Aerial crown-view tile of a tropical tree (Barro Colorado Island, Panama), acquired 20250217:
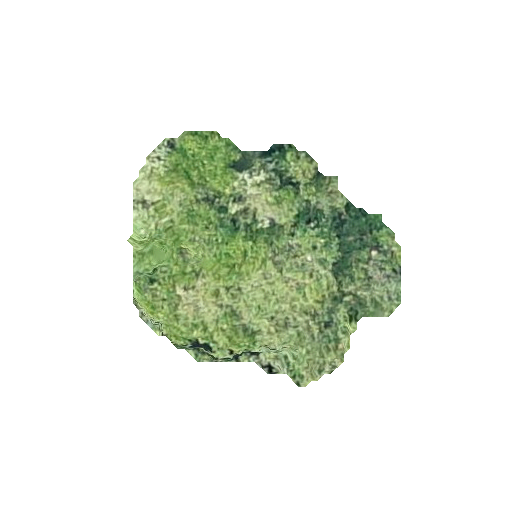
Species: Prioria copaifera
GBIF accepted scientific name: Prioria copaifera
Crown area: 72.954 m²